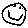
Label: smiley face